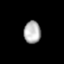
Tissue: lung
Cell type: Myeloid cells
Senescence score: 0.2032
Nuclear area (px): 371
Mean DAPI intensity: 176.677